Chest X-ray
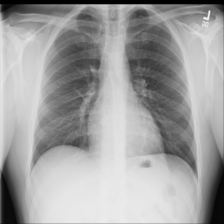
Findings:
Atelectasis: negative
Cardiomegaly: negative
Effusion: negative
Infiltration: negative
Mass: negative
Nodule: negative
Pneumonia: negative
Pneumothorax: negative
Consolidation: negative
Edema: negative
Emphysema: negative
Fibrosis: negative
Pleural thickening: negative
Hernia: negative